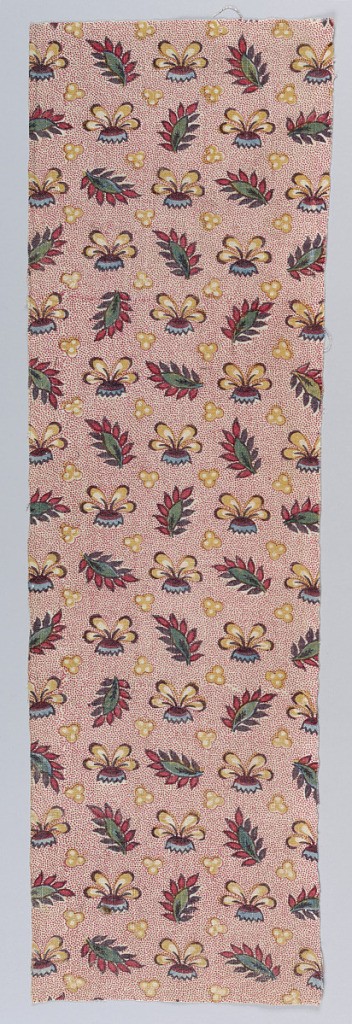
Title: Fragment
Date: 1770–79
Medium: linen warp, cotton weft Technique: block printed and painted on plain weave
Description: Leaves and feathers facing various directions on a red picotage background.